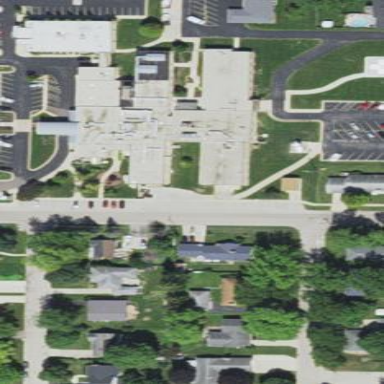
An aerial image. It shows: Hospital building.